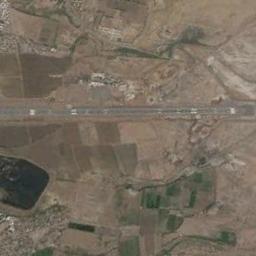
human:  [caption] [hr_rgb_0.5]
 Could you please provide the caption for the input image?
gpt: The lawn is divided into many rectangular areas by runways .

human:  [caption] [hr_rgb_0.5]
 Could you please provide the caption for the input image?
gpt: There is an airport built in bare land .

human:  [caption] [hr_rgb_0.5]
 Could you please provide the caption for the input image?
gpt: An airport with a runway on the farmland with different plants and some villages beside .

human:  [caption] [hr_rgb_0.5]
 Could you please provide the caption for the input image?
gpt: A complex airport with many runways and buildings is surrounded by a brown and green farmland with a lake next to it .

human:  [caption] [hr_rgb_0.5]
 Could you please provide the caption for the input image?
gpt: The road is straight and long at the airport .